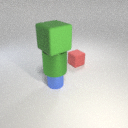
large green rubber cube above small blue metal cylinder